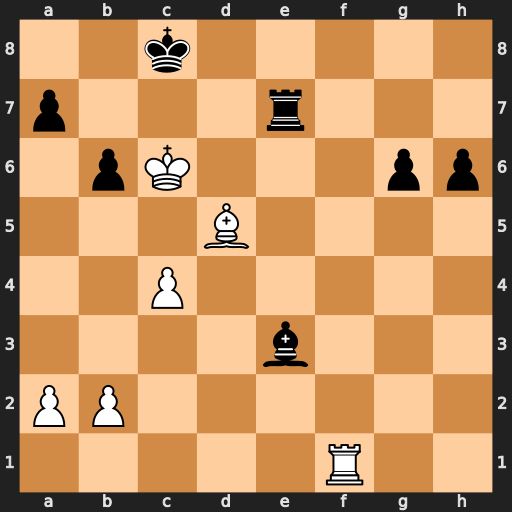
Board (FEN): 2k5/p3r3/1pK3pp/3B4/2P5/4b3/PP6/5R2
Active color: w
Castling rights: -
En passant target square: -
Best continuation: Rf8+ Re8 Rxe8#